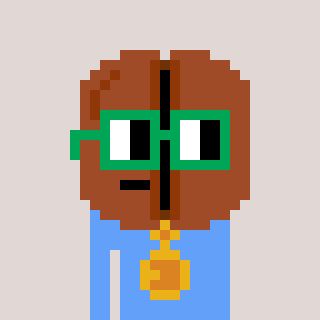
a pixel art character with square green glasses, a coffeebean-shaped head and a blue-colored body on a warm background